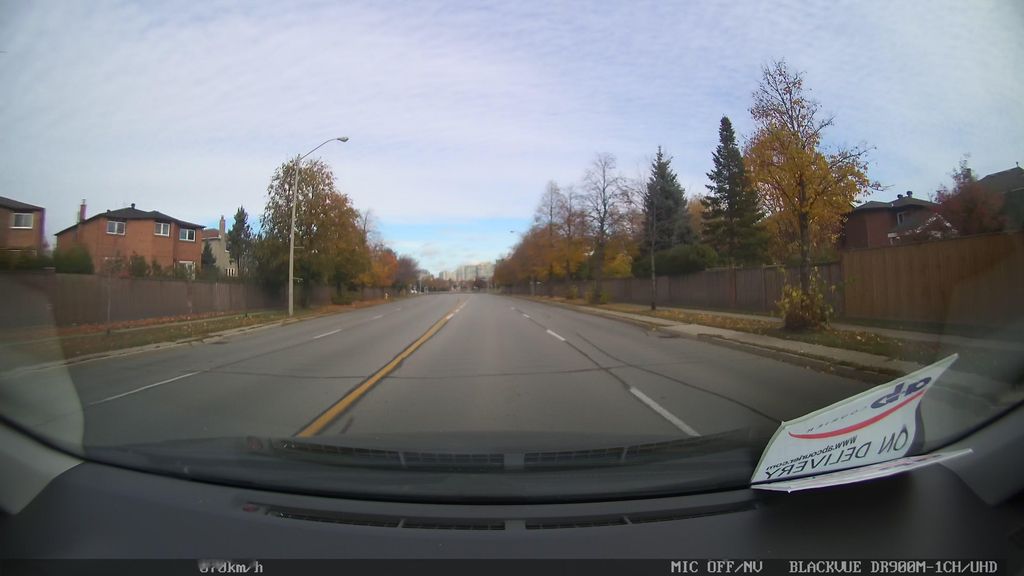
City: toronto